Interaction volume radius: 5 \u00c5
Interaction volume height: 20 \u00c5
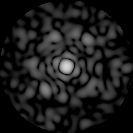
Disorder parameter: 0.8402